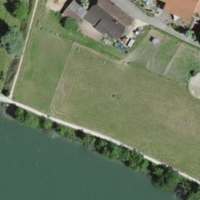
EUNIS habitat code: 24
Species observed at this site:
Prunella vulgaris